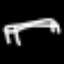
Label: bed